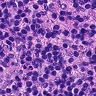
Metastatic tissue present: no